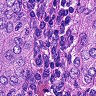
Metastatic tissue present: yes